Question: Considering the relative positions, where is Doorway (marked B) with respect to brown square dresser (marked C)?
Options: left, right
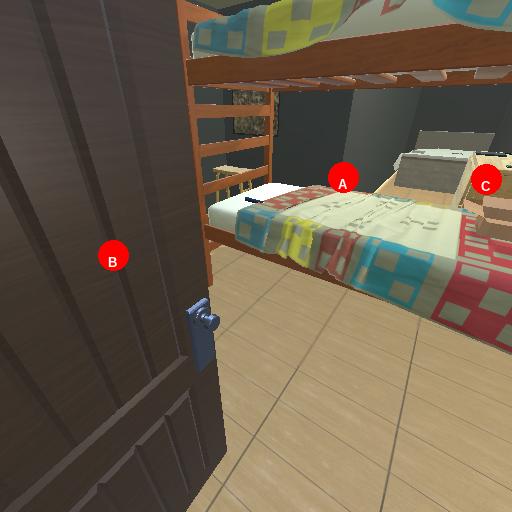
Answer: left